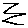
Label: zigzag